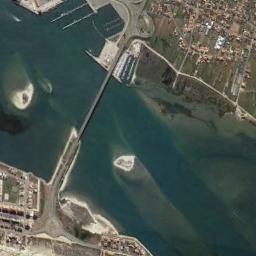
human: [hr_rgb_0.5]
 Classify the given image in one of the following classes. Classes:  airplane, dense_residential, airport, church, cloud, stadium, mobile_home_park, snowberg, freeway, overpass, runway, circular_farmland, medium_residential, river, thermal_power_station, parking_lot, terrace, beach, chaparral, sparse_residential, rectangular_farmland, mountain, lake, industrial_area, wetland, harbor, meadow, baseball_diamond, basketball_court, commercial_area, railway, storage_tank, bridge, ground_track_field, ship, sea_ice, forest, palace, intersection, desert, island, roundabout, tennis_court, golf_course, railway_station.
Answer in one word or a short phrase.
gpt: bridge